【题型】选择题　【知识点】函数　【难度】easy
已知对数函数 \(f(x) = \log_2 x\)，一次函数 \(g(x) = \dfrac{2}{3}x - \dfrac{2}{3}\)，则当 \(f(x)\) 的图象位于 \(g(x)\) 的图象下方时 \(x\) 的取值范围为（ ）

\begin{enumerate}
\item[A.] \((0,1) \cup (4,+\infty)\)
\item[B.] \((0,1) \cup (3,+\infty)\)
\item[C.] \((0,2) \cup (4,+\infty)\)
\item[D.] \((0,2) \cup (3,+\infty)\)
\end{enumerate}
【解答】
\textbf{【答案】} A

\vspace{0.5em}

\textbf{【分析】} 根据对数函数和一次函数的图象与性质，画出草图，求出交点，即可解出.

\vspace{0.5em}

\textbf{【详解】} 作出 \(y = f(x)\) 与 \(y = g(x)\) 的图象如图所示，

则对数函数 \(f(x) = \log_2 x\) 与一次函数 \(g(x) = \dfrac{2}{3}x - \dfrac{2}{3}\) 交于点 \(A(1,0)\)，\(B(4,2)\)，

所以 \(f(x)\) 的图象位于 \(g(x)\) 的图象下方时 \(x\) 的取值范围为 \((0,1) \cup (4,+\infty)\).
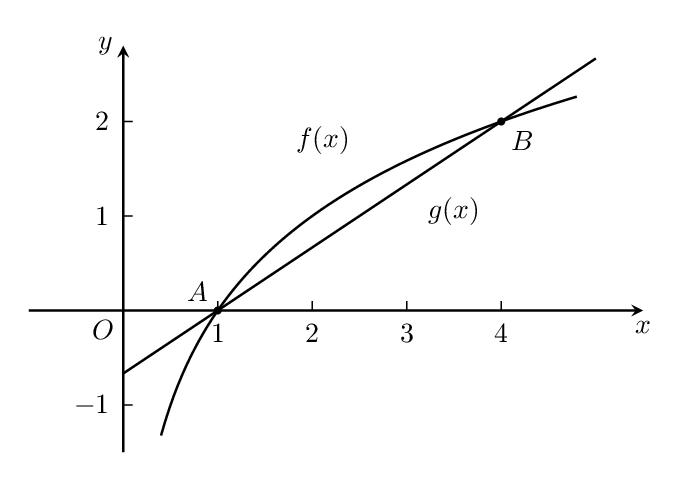